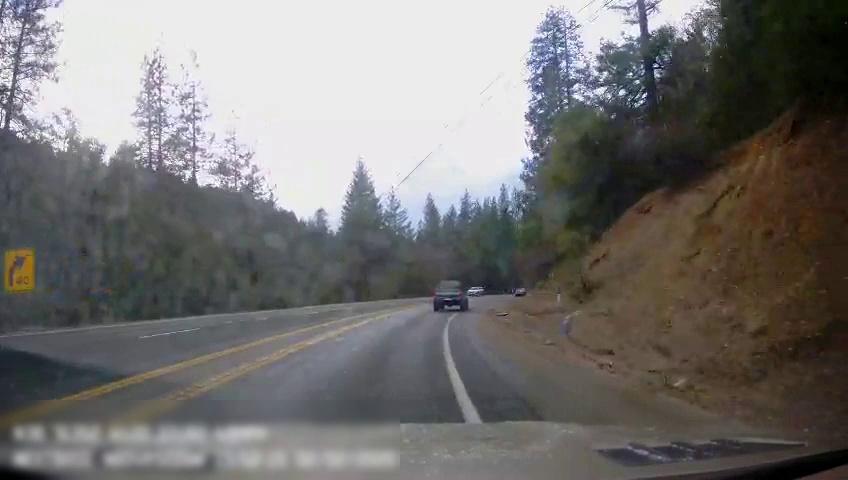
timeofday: Day
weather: Sunny
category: Drivable Space
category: Vehicles | SUV
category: Vehicles | Truck
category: Vehicles | Car
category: Lanes | Current Lane
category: Lanes | Opposite Lane
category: Lanes | Opposite Lane
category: Lanes | Opposite Lane
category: Lanes | Opposite Lane
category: Lanes | Opposite Lane
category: Lanes | Opposite Lane
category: Traffic | Signs